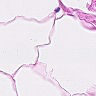
Metastatic tissue present: no